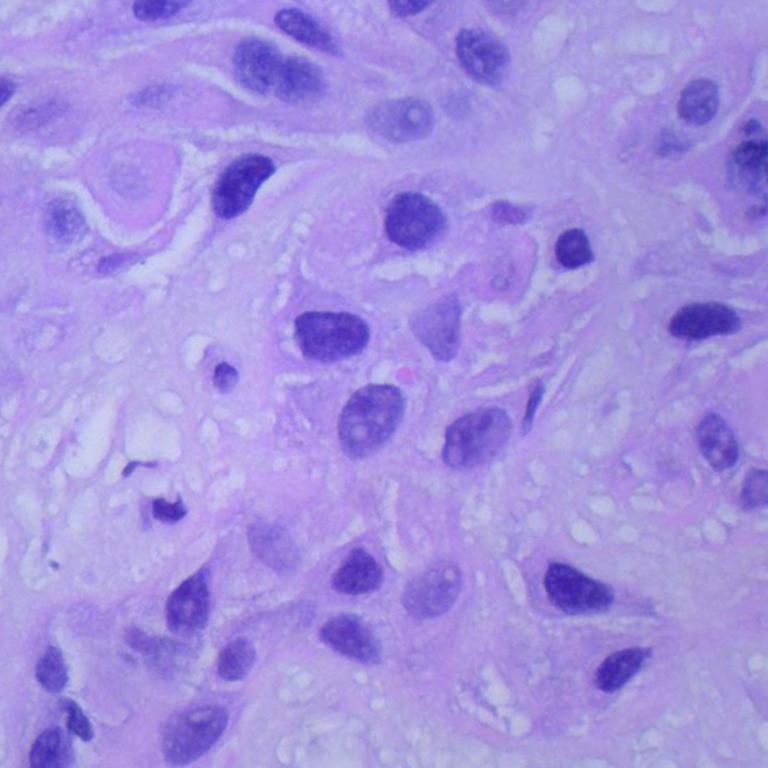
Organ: lung
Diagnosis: squamous carcinomas